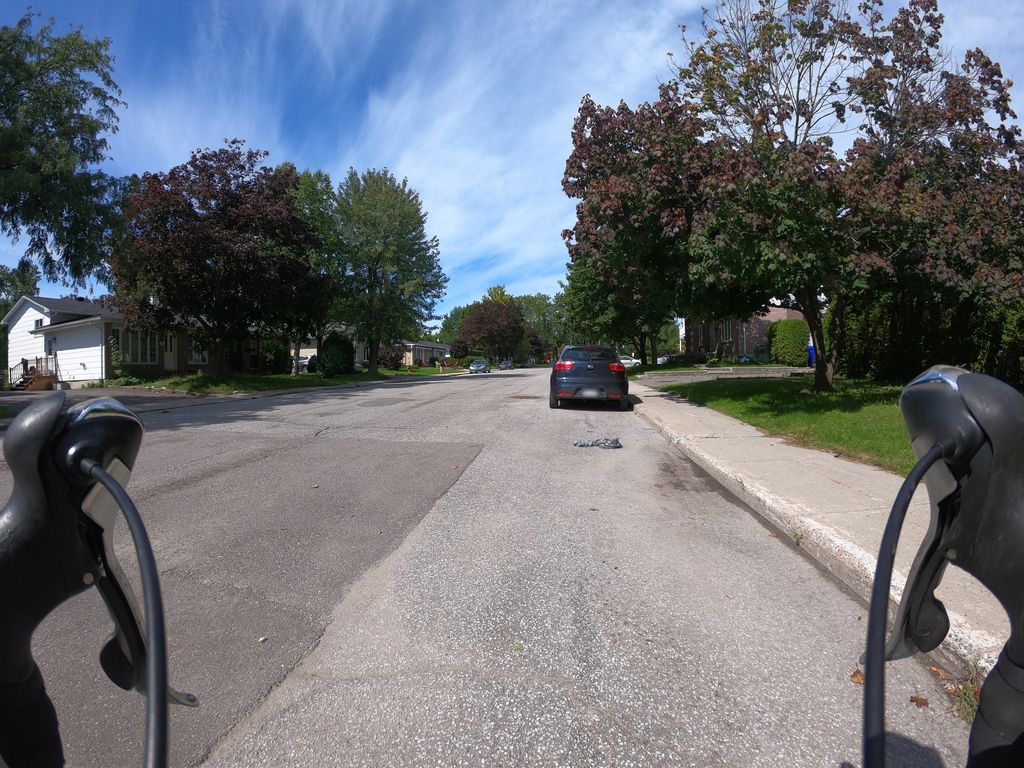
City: ottawa-gatineau